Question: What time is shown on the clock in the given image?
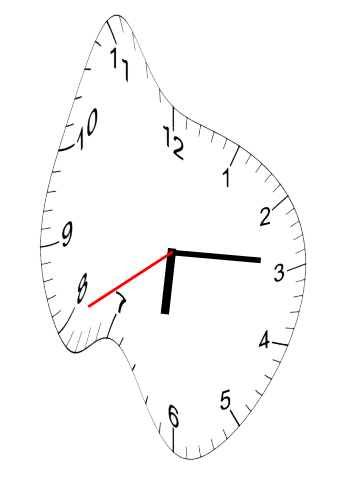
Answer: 06:14:40